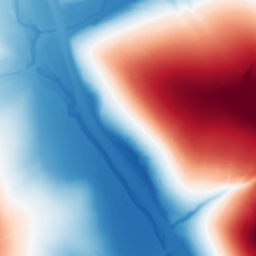
Category: trend_removal
Decomposition family: polynomial
Decomposition parameters: degree: 2
Upsampling method: bicubic
Upsampling parameters: scale: 8
Upsampling scale: 8